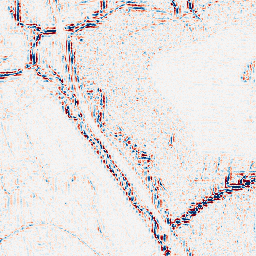
Category: wavelet
Decomposition family: wavelet_reverse_biorthogonal
Decomposition parameters: wavelet: rbio1.3
level: 2
Upsampling method: lanczos
Upsampling parameters: scale: 4
Upsampling scale: 4